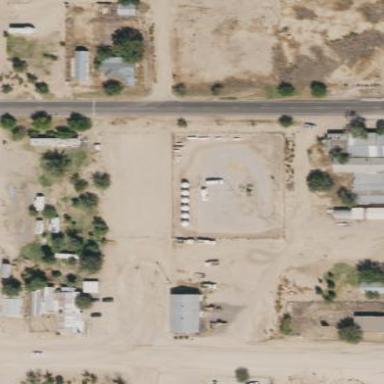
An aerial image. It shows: Gas station.